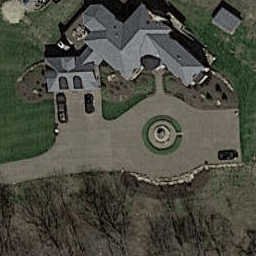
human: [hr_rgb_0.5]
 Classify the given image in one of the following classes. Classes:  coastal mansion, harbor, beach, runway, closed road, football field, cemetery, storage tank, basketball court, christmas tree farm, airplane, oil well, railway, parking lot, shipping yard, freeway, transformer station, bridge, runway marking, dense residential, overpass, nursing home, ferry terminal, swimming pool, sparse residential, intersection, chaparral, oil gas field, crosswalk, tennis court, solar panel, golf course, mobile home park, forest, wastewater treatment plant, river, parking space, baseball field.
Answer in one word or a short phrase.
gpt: closed road